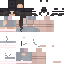
A female human skin with pale skin, wearing brown long hair dressed in a blue tshirt and red pants, featuring a closed mouth.